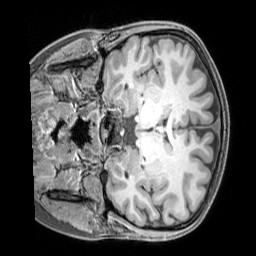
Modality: T1w
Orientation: coronal
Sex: female
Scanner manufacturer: siemens
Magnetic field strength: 3 T
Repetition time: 2.3 s
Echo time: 0.00226 s